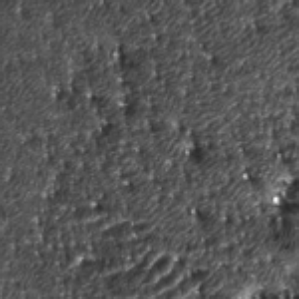
Label: frost